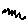
Label: zigzag